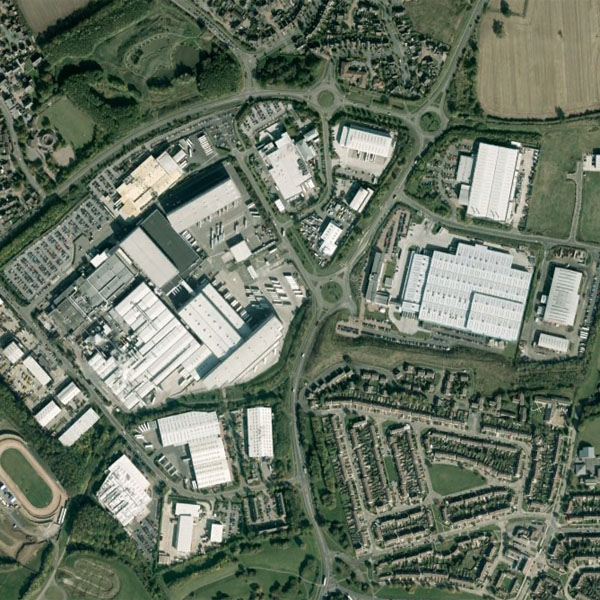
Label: Industrial